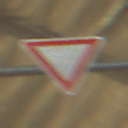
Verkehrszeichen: VorfahrtGewaehren
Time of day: MorningAfternoon
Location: Roofed (Special)
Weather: NotSpecified
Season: NotSpecified
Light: Artificial